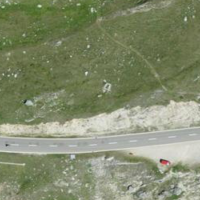
EUNIS habitat code: 26
Species observed at this site:
Pyrrhocorax graculus
Jynx torquilla
Aster alpinus
Ptyonoprogne rupestris